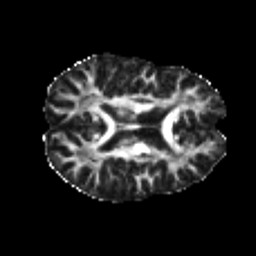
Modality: FA
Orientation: axial
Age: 23
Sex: female
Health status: healthy
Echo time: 0.074 s